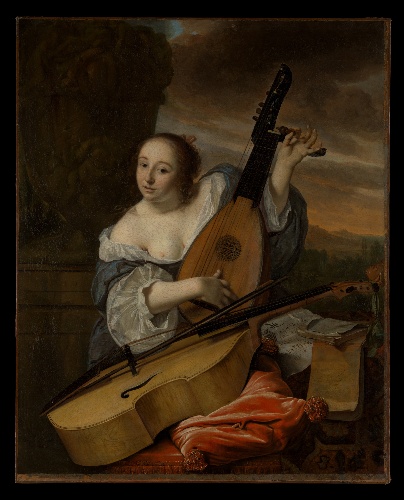
Title: The Musician
Artist: Bartholomeus van der Helst
Artist bio: Dutch, Haarlem, born ca. 1612–15, died 1670 Amsterdam
Date: 1662
Object type: Painting
Classification: Paintings
Medium: Oil on canvas
Dimensions: 54 1/2 x 43 3/4 in. (138.4 x 111.1 cm)
Department: European Paintings
Credit line: Purchase, 1873
Accession year: 1873
Repository: Metropolitan Museum of Art, New York, NY
Tags: Musical Instruments|Women|Lutes|Musicians|Music